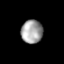
Tissue: lung
Cell type: Epithelial cells
Senescence score: 0.2309
Nuclear area (px): 497
Mean DAPI intensity: 160.577